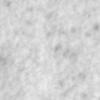
Label: no_change